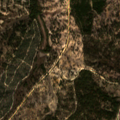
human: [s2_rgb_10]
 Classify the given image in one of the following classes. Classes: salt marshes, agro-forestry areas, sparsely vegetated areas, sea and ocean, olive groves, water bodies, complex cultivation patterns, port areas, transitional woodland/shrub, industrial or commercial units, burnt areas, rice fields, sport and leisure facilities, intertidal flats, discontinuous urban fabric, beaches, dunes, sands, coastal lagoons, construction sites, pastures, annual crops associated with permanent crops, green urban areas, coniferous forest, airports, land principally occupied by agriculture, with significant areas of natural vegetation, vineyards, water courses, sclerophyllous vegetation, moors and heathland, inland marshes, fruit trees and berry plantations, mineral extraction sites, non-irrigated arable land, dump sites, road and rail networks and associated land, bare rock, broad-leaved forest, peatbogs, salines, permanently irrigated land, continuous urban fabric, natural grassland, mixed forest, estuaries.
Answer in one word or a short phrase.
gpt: broad-leaved forest, coniferous forest, transitional woodland/shrub